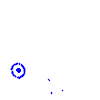
Particle: kaon